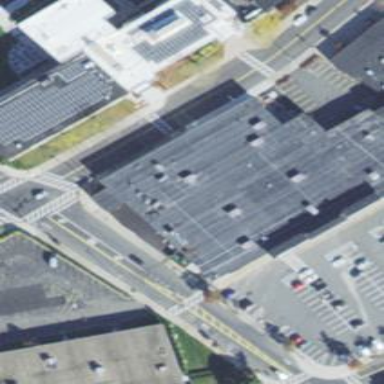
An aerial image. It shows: Building that houses supermarket.